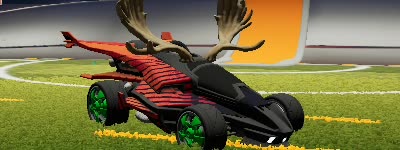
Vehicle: aftershock